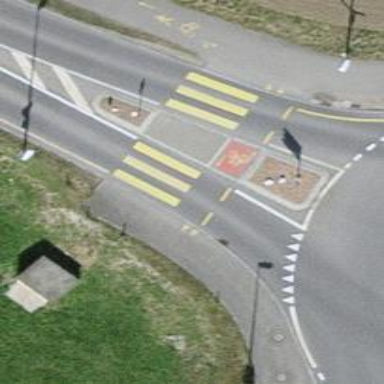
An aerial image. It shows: Crossing on the cycleway.